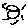
Label: sun